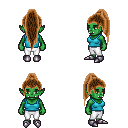
a pixel art fantasy rpg character, female body template, orc, green skin, teal pirate shirt, white pants, brown extra-long topknot hairstyle, metal boots, four views (front, back, left, right), 2x2 character sprite sheet, small pixel art, hard edges, no anti-aliasing